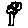
Label: tree